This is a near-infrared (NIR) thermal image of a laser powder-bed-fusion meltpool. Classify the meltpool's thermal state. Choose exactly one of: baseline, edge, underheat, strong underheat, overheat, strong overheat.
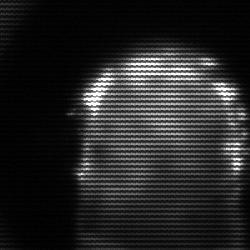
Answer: baseline